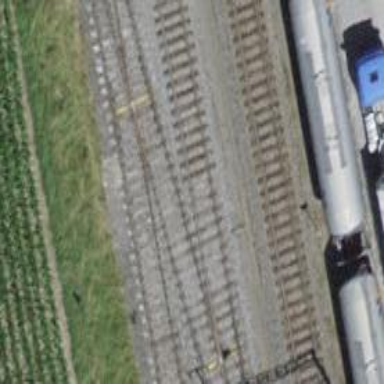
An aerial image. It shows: Single-track electrified railway yard with contact line electrification.